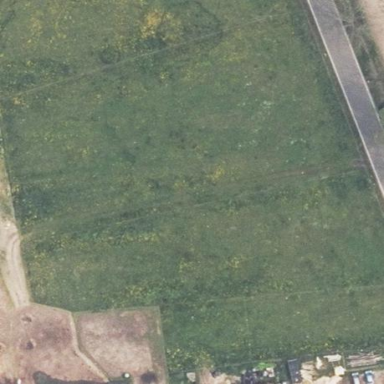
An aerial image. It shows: Beautiful meadow.